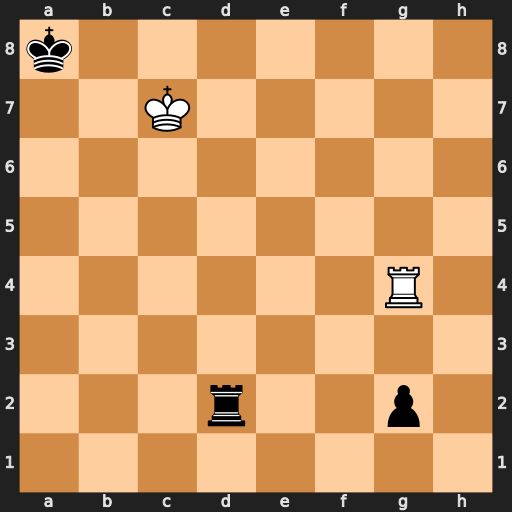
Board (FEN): k7/2K5/8/8/6R1/8/3r2p1/8
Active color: w
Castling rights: -
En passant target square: -
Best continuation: Ra4#